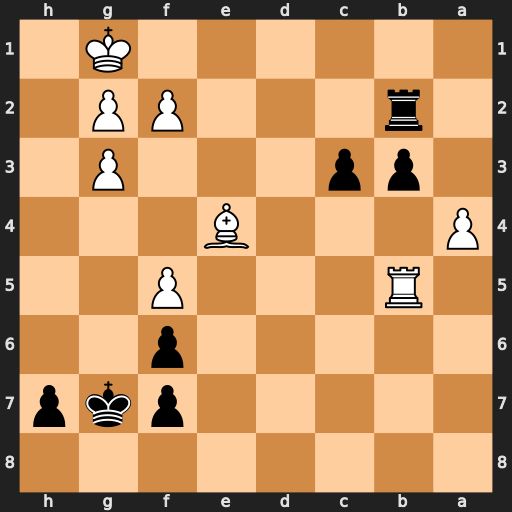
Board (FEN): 8/5pkp/5p2/1R3P2/P3B3/1pp3P1/1r3PP1/6K1
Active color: b
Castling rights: -
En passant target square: -
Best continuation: c2 Rc5 Rb1+